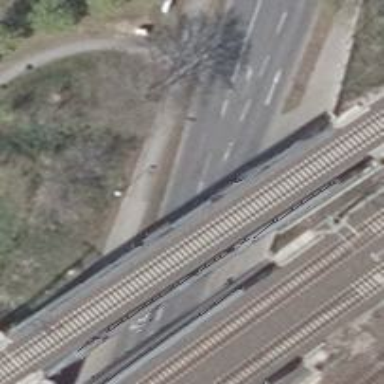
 featuring cycle track on the left side."